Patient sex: F
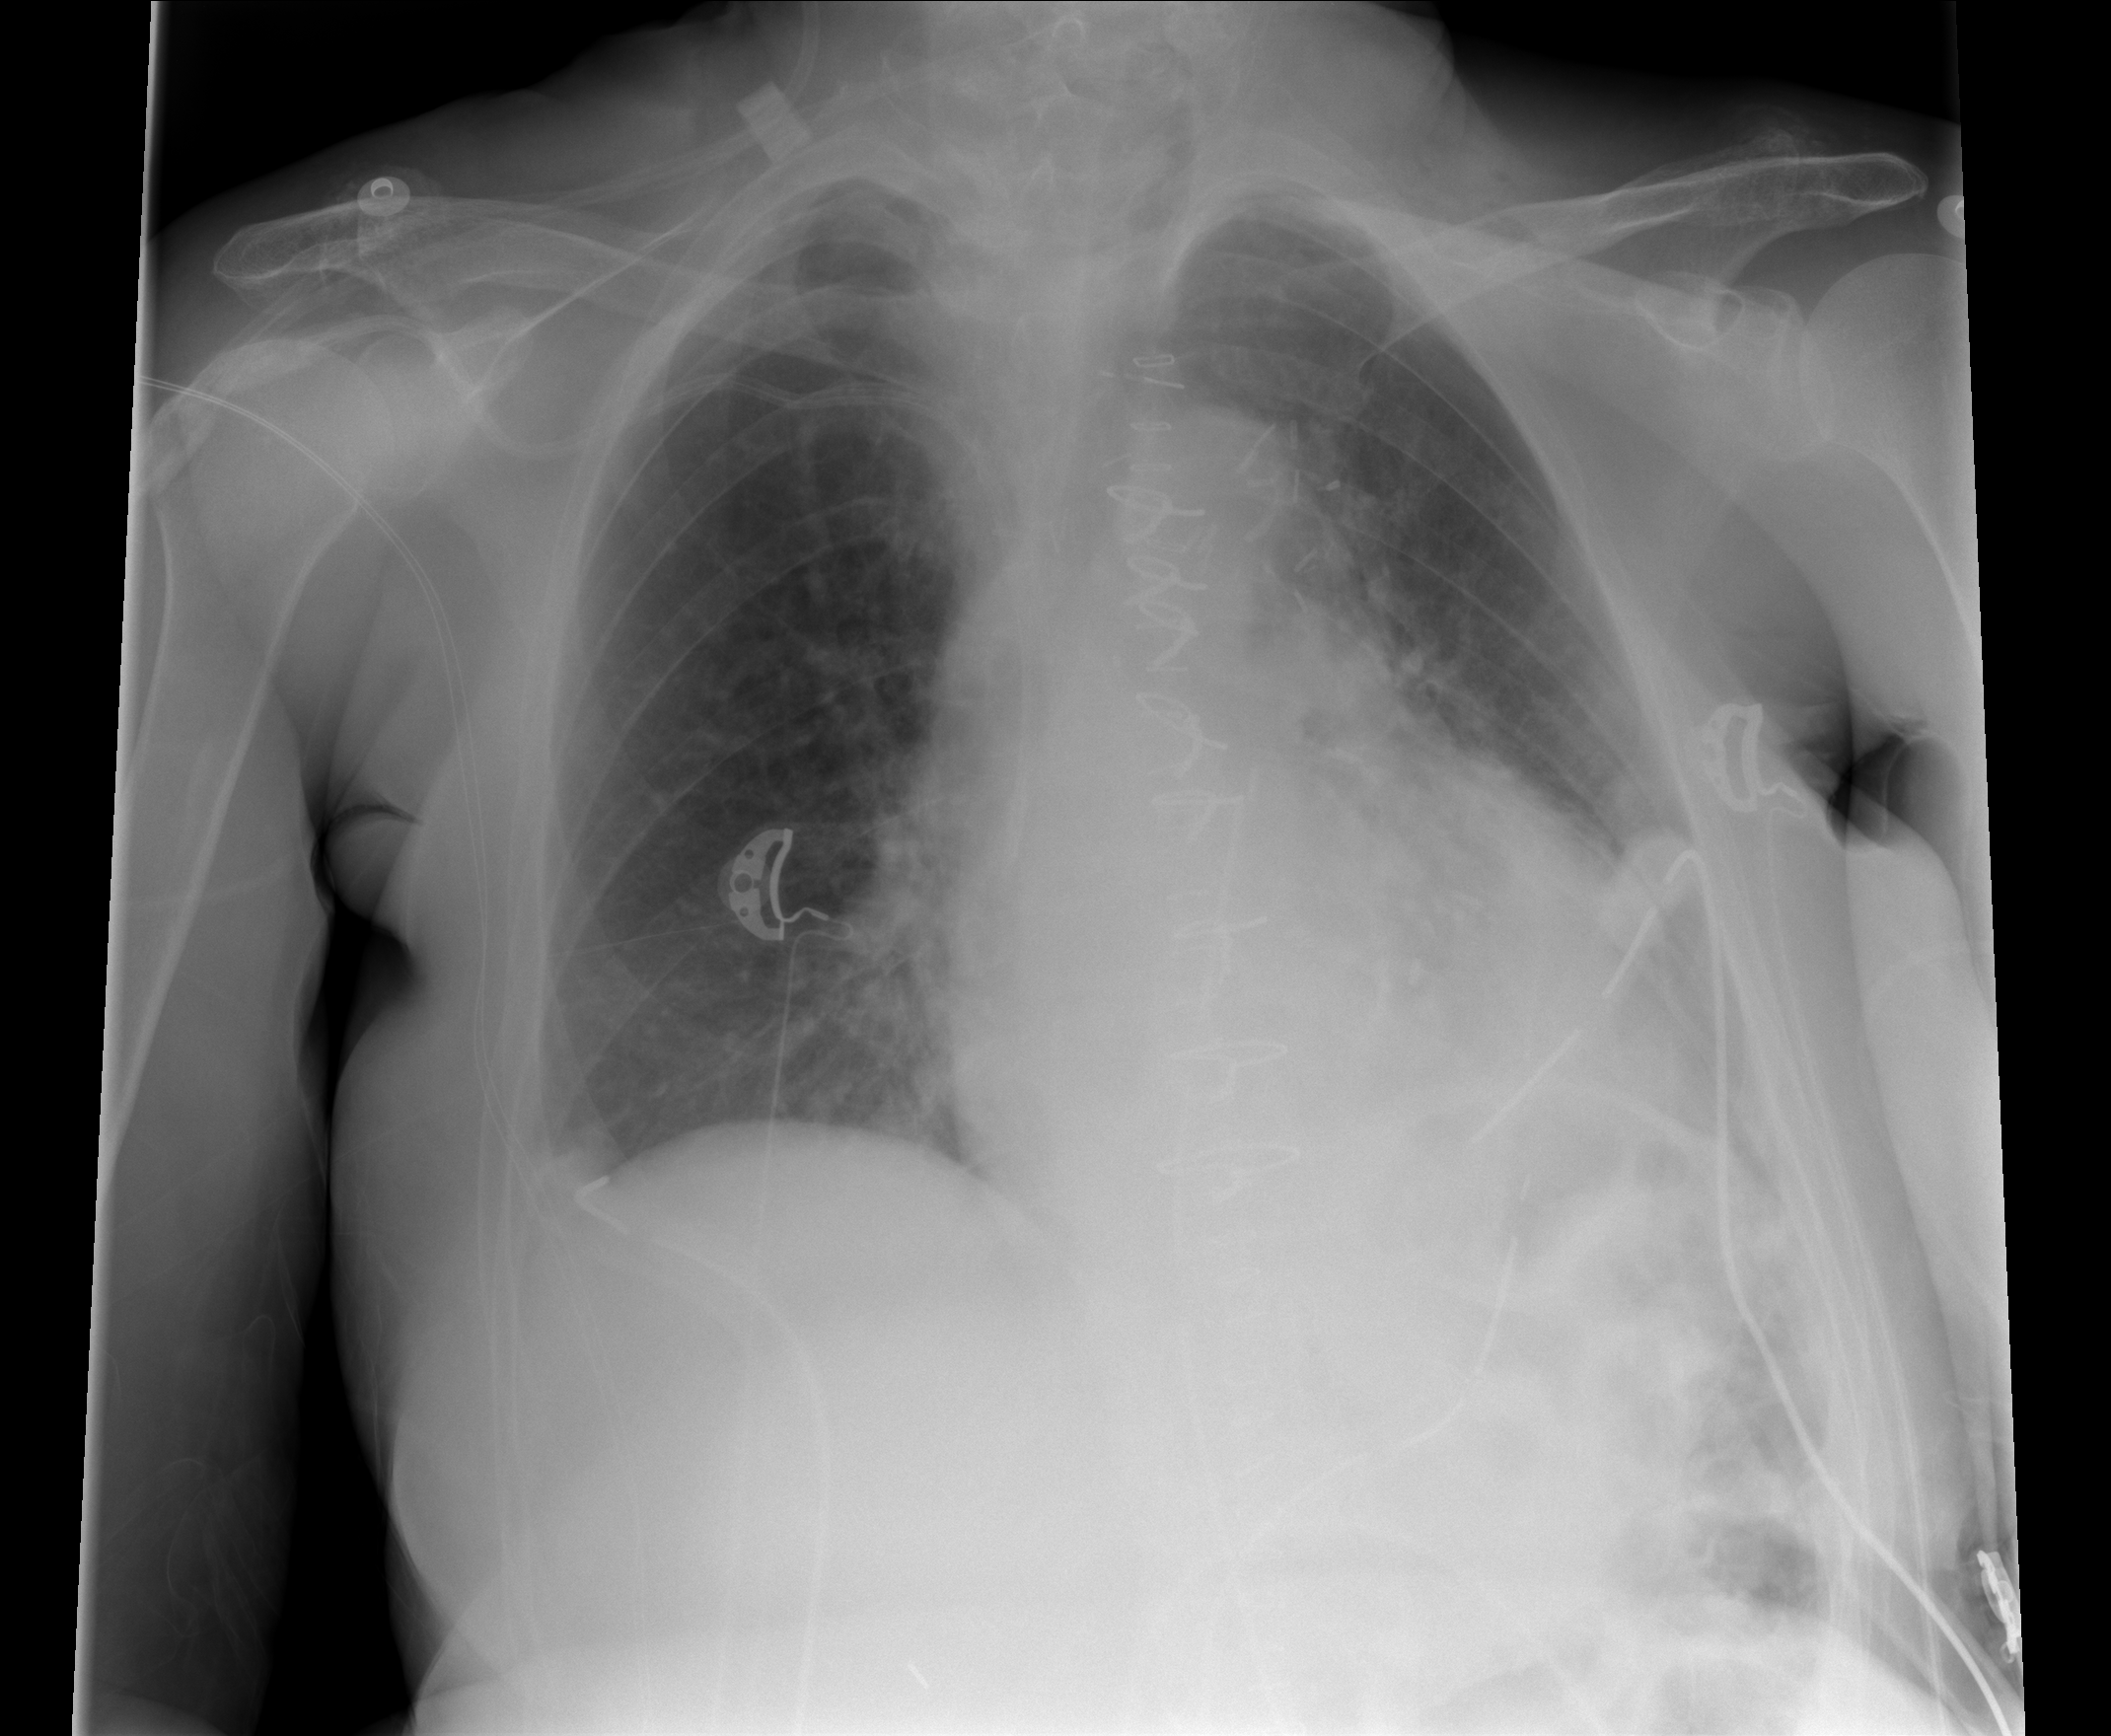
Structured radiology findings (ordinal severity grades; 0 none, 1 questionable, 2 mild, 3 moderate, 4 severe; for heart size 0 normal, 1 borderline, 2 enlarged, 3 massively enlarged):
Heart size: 0
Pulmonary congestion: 1
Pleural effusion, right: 1
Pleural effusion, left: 1
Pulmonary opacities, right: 0
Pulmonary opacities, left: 2
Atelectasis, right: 2
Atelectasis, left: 2